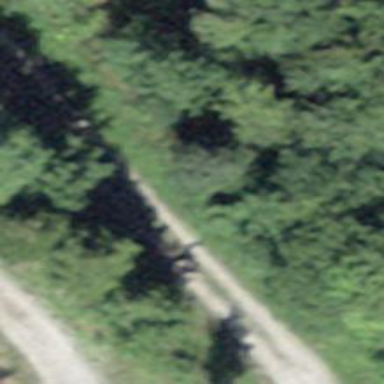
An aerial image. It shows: Unpaved track with tracktype grade4.